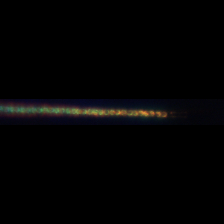
Taxon: Chaetoceros
Group: Diatoms